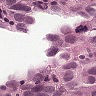
Metastatic tissue present: yes